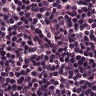
Metastatic tissue present: no